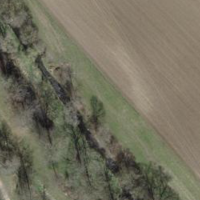
EUNIS habitat code: 25
Species observed at this site:
Limax maximus